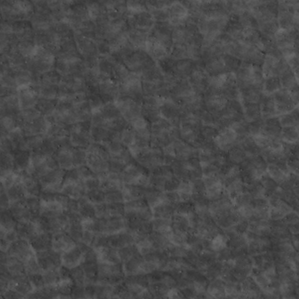
Label: non_frost